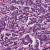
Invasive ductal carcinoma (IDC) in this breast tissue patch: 1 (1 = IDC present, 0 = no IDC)